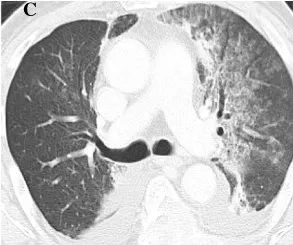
Radiation recall pneumonitis induced by sunitinib. During follow-up without sunitinib, consolidation developed along with progressive fever (B).
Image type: radiology (ct)